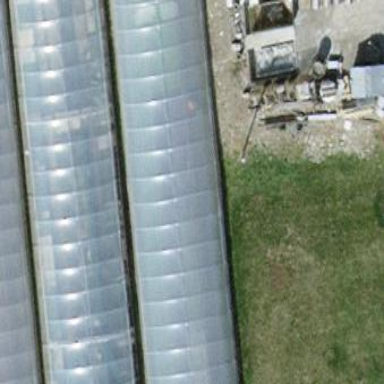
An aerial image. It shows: Greenhouse.